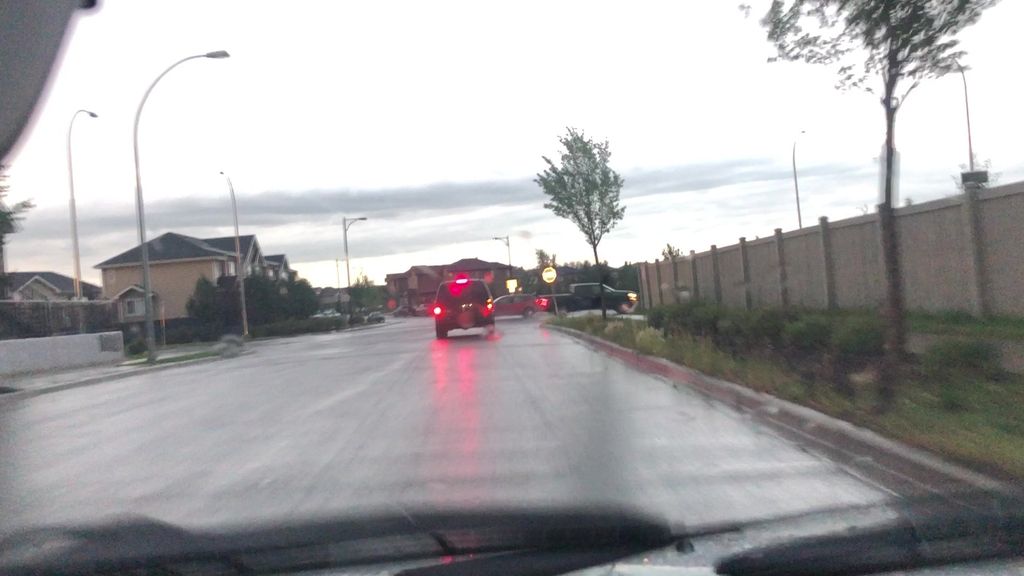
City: edmonton